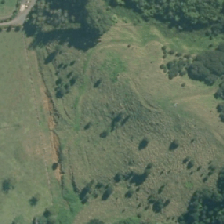
Land cover: low_producing_grassland